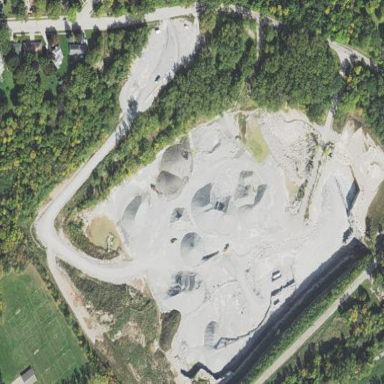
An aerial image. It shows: Quarry area.